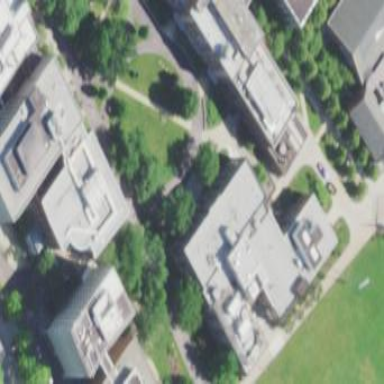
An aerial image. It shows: View of university building.